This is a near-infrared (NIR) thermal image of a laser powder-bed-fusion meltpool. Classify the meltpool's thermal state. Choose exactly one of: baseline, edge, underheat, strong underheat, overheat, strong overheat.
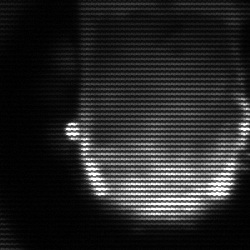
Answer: baseline